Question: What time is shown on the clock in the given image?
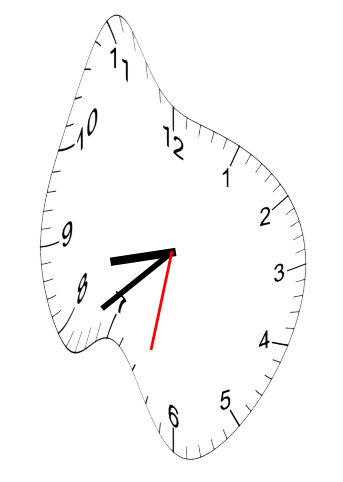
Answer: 08:38:32